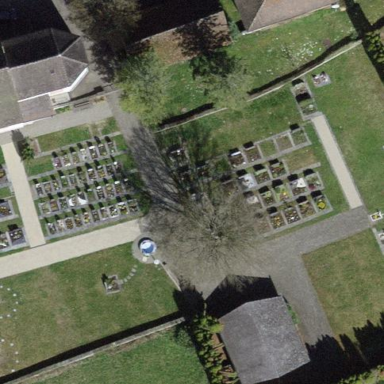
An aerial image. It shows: Cemetery.